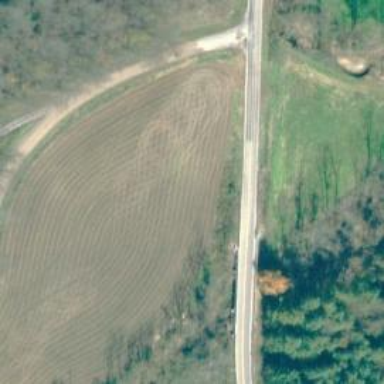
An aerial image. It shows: Tertiary road.